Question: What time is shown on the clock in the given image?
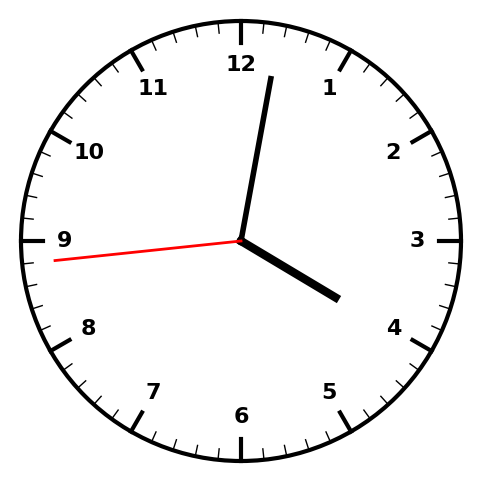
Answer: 04:01:44